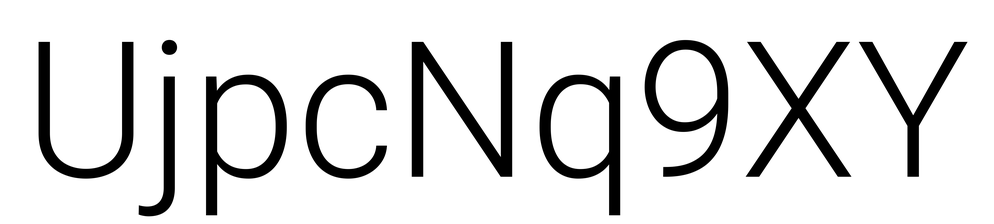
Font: Roboto_Light